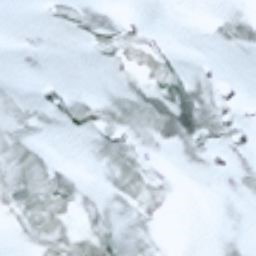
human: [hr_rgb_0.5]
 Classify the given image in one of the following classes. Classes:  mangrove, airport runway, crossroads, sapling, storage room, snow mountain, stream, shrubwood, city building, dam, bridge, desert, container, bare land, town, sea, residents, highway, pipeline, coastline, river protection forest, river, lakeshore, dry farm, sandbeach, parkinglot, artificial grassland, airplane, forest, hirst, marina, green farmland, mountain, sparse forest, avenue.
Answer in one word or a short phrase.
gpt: snow mountain